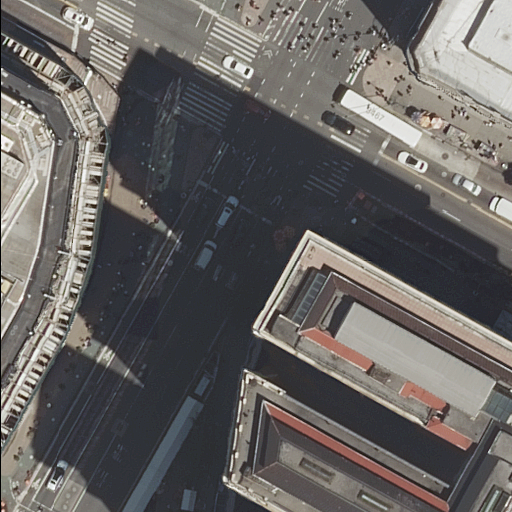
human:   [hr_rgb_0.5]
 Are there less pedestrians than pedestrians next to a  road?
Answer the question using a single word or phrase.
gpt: no

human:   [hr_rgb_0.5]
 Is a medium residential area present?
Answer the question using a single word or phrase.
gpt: no

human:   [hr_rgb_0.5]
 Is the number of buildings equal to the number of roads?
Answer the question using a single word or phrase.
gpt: no

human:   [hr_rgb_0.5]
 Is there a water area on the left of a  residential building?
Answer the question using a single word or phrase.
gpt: no

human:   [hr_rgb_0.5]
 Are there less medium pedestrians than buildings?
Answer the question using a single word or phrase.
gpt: yes

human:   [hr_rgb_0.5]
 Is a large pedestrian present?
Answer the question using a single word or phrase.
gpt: yes

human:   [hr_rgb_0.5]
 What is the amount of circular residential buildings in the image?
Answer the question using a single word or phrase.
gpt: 0

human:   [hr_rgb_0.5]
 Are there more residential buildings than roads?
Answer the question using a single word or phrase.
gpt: no

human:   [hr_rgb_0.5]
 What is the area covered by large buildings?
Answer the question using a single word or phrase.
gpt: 3034m2

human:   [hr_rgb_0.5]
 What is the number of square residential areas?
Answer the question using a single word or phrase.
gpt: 0

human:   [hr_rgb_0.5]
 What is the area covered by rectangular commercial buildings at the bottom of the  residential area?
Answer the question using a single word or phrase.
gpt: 0m2

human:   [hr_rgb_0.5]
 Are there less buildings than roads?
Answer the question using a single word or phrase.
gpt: yes

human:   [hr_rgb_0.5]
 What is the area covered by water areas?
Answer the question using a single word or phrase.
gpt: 0m2

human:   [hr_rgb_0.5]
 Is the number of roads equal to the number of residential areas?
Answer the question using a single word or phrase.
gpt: no

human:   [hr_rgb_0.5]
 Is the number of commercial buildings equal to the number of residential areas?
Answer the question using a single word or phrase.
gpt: no

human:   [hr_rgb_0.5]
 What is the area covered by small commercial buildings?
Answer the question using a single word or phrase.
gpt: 0m2

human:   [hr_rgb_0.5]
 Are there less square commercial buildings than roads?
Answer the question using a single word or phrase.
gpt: yes

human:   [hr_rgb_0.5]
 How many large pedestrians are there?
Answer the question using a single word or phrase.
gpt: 2

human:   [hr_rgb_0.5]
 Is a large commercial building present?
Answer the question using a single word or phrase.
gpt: no

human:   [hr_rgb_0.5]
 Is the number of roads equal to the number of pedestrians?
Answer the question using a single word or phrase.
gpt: no

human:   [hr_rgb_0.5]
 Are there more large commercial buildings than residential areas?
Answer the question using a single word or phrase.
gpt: no

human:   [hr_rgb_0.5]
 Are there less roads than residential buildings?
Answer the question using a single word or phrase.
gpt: no

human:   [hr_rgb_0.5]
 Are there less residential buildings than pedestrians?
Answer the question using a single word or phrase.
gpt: no

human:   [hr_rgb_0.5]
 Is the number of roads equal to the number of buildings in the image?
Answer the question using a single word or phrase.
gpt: no

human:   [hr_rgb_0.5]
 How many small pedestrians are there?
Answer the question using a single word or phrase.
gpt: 1

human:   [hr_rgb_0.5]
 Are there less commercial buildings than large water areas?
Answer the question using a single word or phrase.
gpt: no

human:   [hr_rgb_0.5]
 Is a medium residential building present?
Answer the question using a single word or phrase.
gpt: yes

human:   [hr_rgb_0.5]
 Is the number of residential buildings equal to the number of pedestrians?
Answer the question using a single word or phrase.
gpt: yes

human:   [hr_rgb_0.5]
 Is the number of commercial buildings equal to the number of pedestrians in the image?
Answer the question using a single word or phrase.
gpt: no

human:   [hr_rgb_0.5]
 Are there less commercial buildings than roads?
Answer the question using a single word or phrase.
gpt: yes

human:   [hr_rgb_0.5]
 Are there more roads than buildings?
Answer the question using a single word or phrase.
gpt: yes

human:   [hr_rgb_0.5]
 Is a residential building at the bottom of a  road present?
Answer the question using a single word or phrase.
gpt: yes

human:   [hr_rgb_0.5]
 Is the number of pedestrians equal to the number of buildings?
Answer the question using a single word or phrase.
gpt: yes

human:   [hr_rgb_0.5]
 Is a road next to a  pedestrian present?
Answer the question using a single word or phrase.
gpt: yes

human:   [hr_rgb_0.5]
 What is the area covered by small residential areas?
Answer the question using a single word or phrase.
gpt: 0m2

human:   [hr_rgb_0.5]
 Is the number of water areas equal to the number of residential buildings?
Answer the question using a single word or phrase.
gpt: no